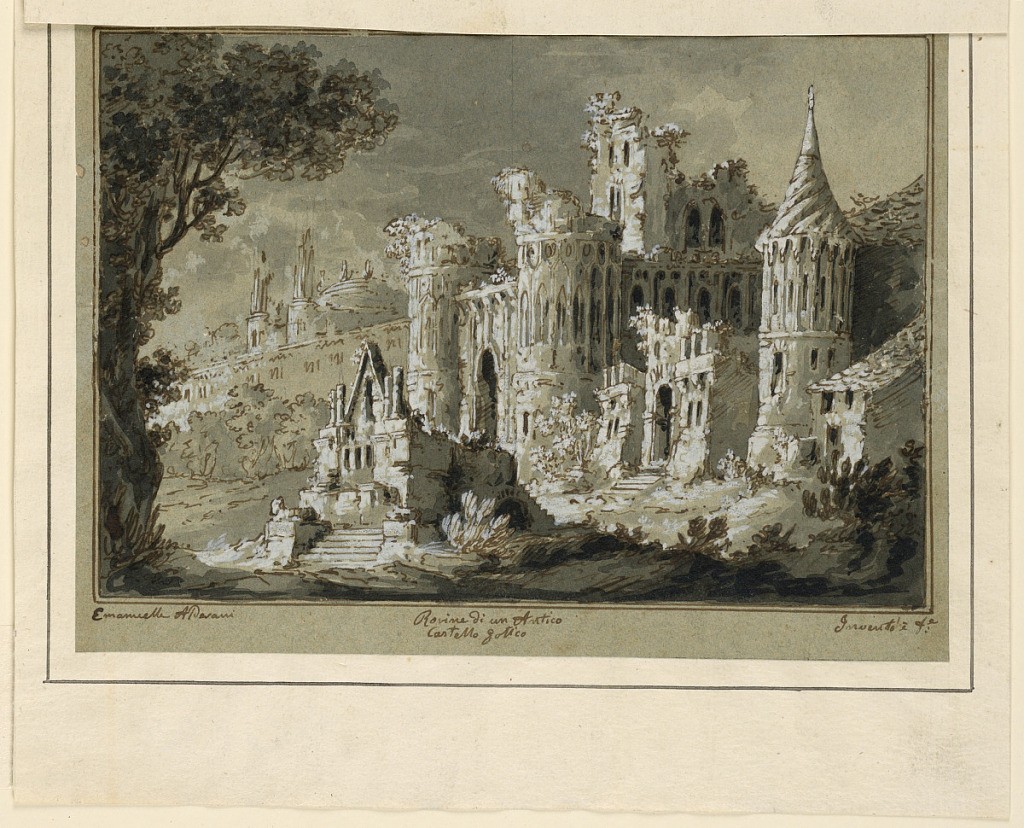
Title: Stage Design, Ruins of Antique Buildings, design for "Gli Avventurieri" by Carlo Valentini (1790-1853), produced at the Teatro Pantera, Lucca in 1837
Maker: Emanuele Alderani, Italian, active 1829-1855
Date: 1836–37
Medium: Pen and brown ink, brush and gray and black wash, white gouache on green paper
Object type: Drawing
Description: Gothic ruins of castle in woody landscape.